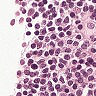
Metastatic tissue present: no